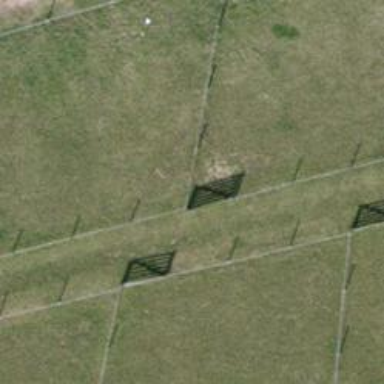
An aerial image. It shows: Gate.